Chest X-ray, AP view. Patient: 48 years old, sex F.
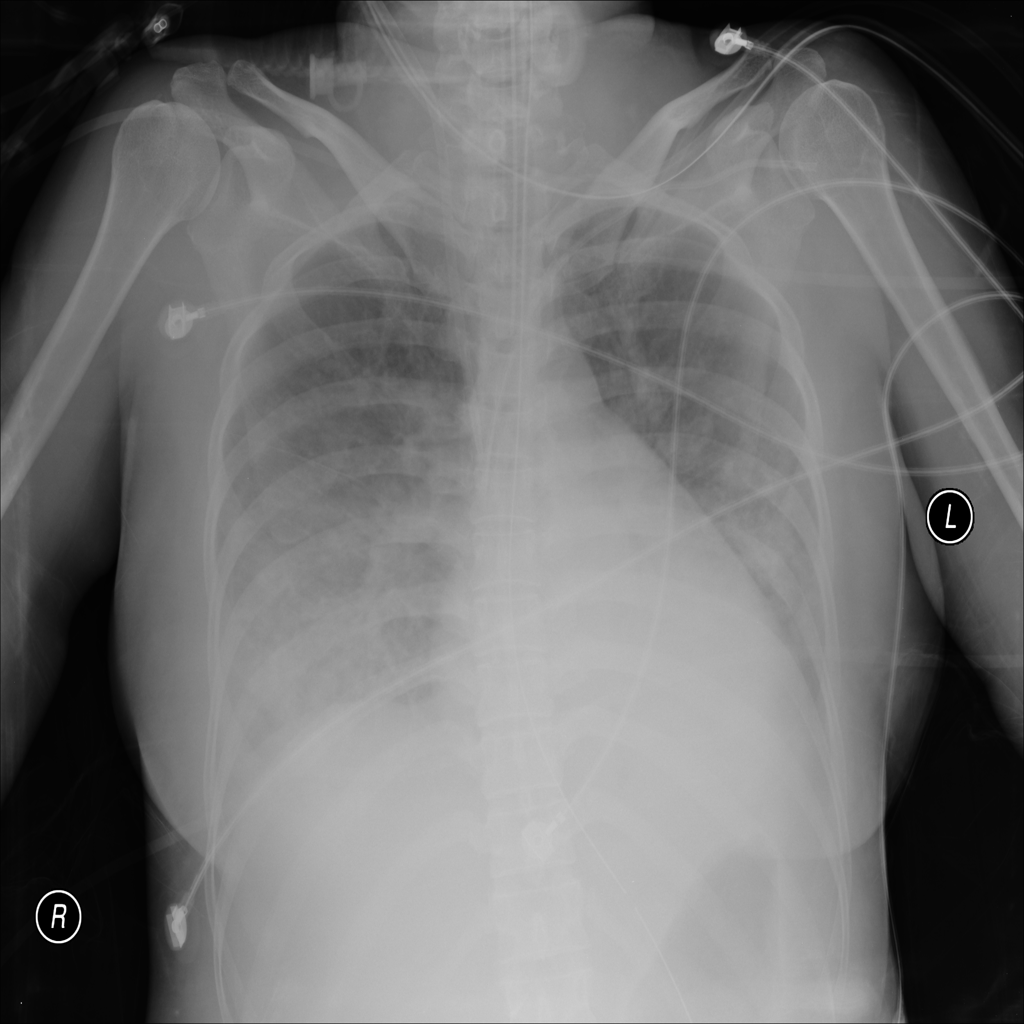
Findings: Effusion